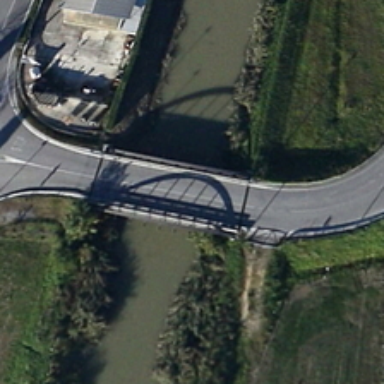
There is a bridge over the narrow river .